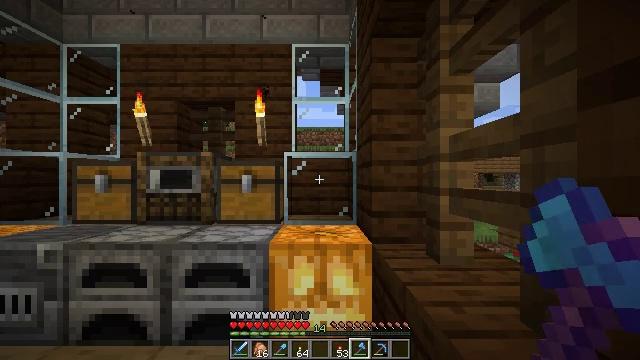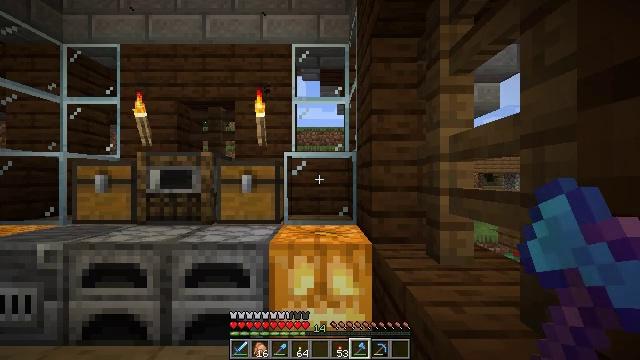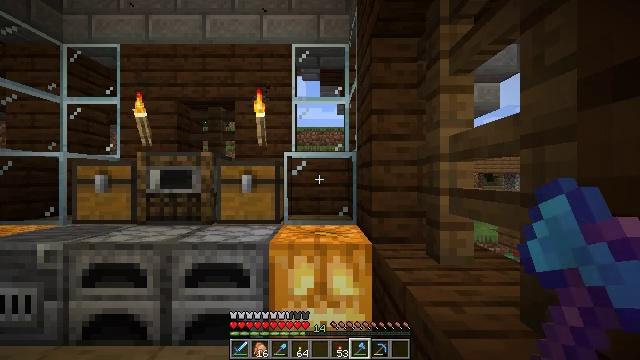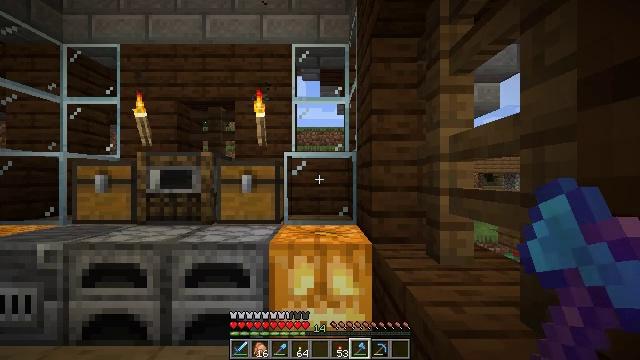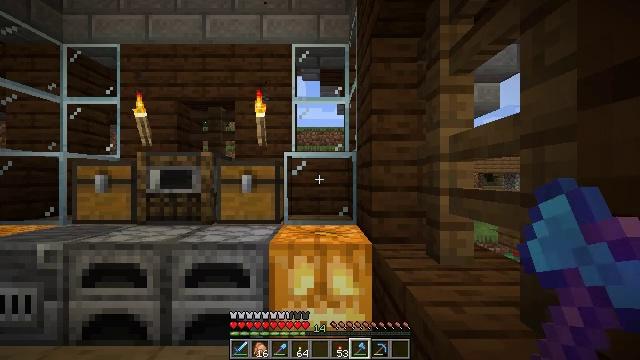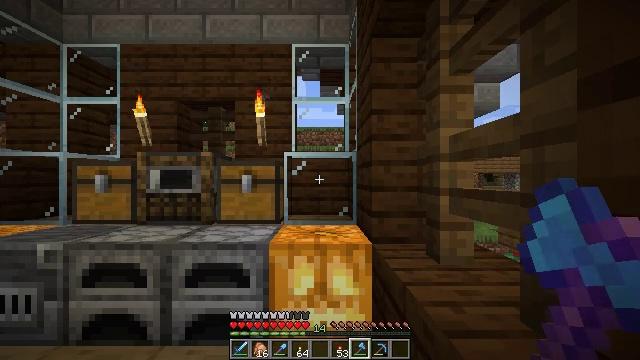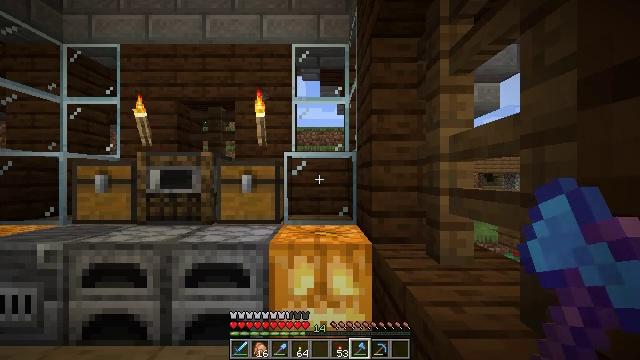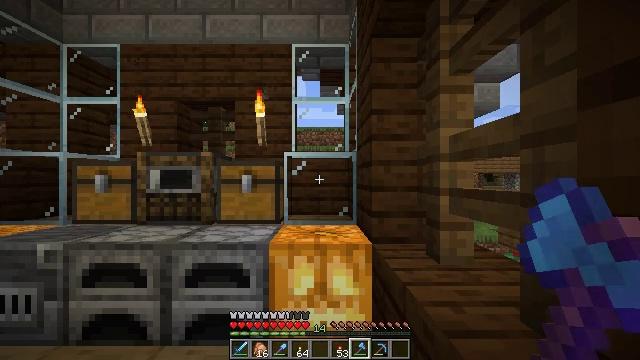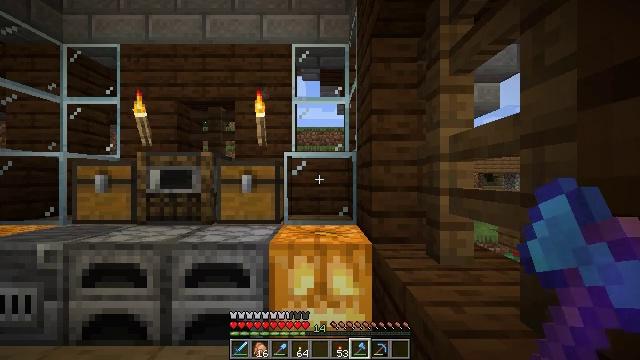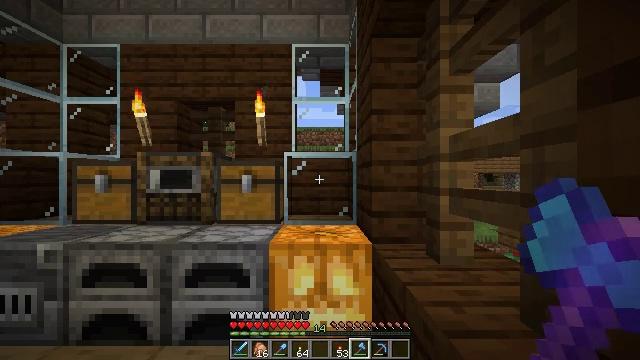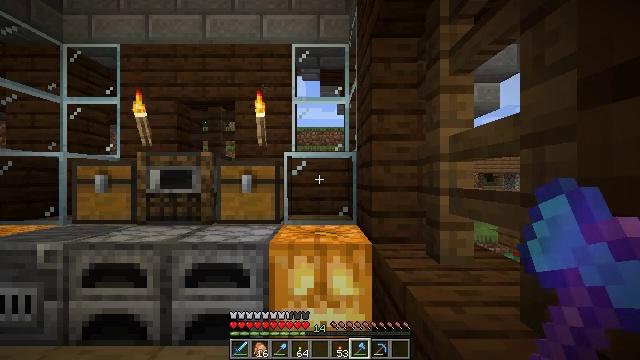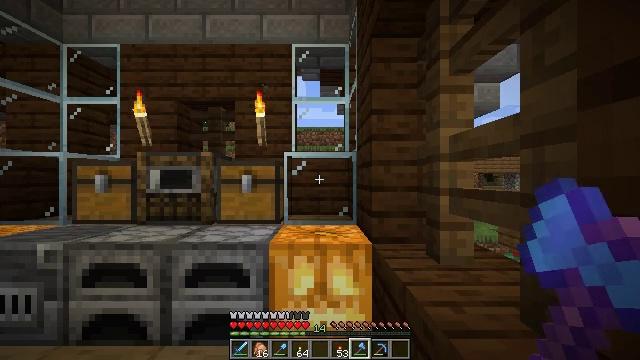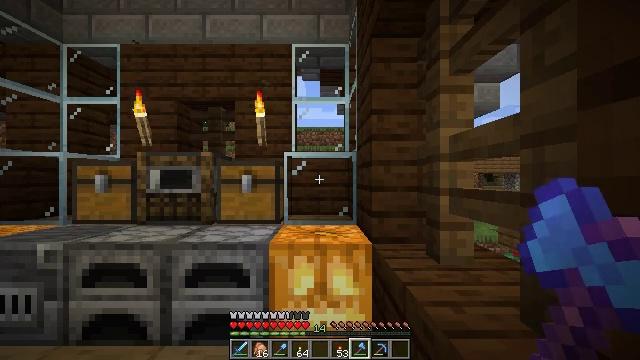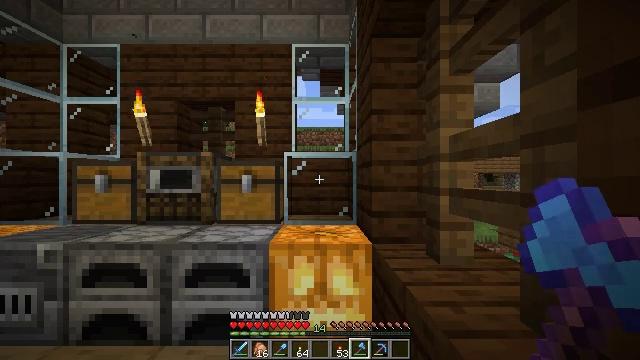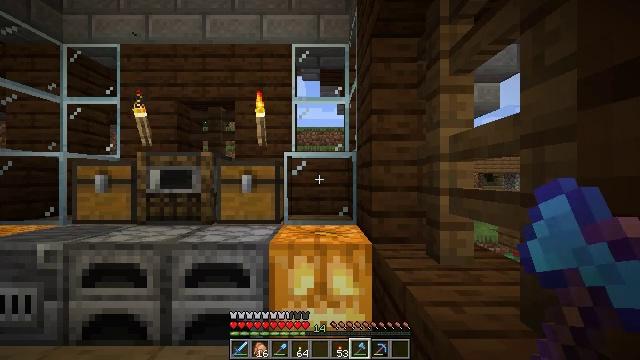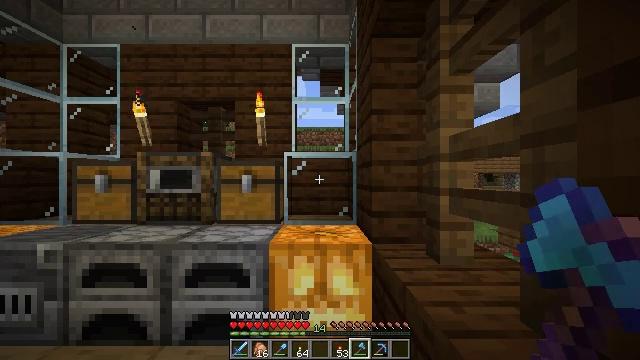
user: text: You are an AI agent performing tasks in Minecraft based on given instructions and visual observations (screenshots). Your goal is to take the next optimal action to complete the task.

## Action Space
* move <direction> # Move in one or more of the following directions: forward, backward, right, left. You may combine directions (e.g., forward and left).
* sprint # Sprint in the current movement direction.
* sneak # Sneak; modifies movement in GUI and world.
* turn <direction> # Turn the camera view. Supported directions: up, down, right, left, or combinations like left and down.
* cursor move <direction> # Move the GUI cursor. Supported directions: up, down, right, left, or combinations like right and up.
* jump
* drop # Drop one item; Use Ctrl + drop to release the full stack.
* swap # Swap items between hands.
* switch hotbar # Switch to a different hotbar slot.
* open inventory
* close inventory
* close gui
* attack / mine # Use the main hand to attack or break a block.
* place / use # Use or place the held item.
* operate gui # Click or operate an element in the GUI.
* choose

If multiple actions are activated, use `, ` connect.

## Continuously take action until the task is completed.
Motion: motion action
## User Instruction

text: Create a brown bed in the crafting grid.
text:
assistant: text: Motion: no_op
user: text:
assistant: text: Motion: no_op
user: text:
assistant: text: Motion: no_op
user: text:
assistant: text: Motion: no_op
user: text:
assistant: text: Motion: no_op
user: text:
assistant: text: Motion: no_op
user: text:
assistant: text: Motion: no_op
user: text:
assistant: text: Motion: no_op
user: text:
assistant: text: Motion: no_op
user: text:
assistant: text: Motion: no_op
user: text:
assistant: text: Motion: no_op
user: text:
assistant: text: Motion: no_op
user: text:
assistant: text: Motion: no_op
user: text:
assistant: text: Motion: no_op
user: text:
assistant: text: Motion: no_op
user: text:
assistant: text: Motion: no_op
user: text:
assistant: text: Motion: no_op
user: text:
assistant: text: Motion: no_op
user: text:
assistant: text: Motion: no_op
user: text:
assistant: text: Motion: no_op
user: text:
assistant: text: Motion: no_op
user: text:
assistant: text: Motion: no_op
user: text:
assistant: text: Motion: no_op
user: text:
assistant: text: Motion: no_op
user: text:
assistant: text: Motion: no_op
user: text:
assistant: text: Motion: no_op
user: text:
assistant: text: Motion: no_op
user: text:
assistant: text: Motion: no_op
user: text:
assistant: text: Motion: no_op
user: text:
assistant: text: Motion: no_op